Chest X-ray. View position: PA
Patient age: 24
Patient sex: F
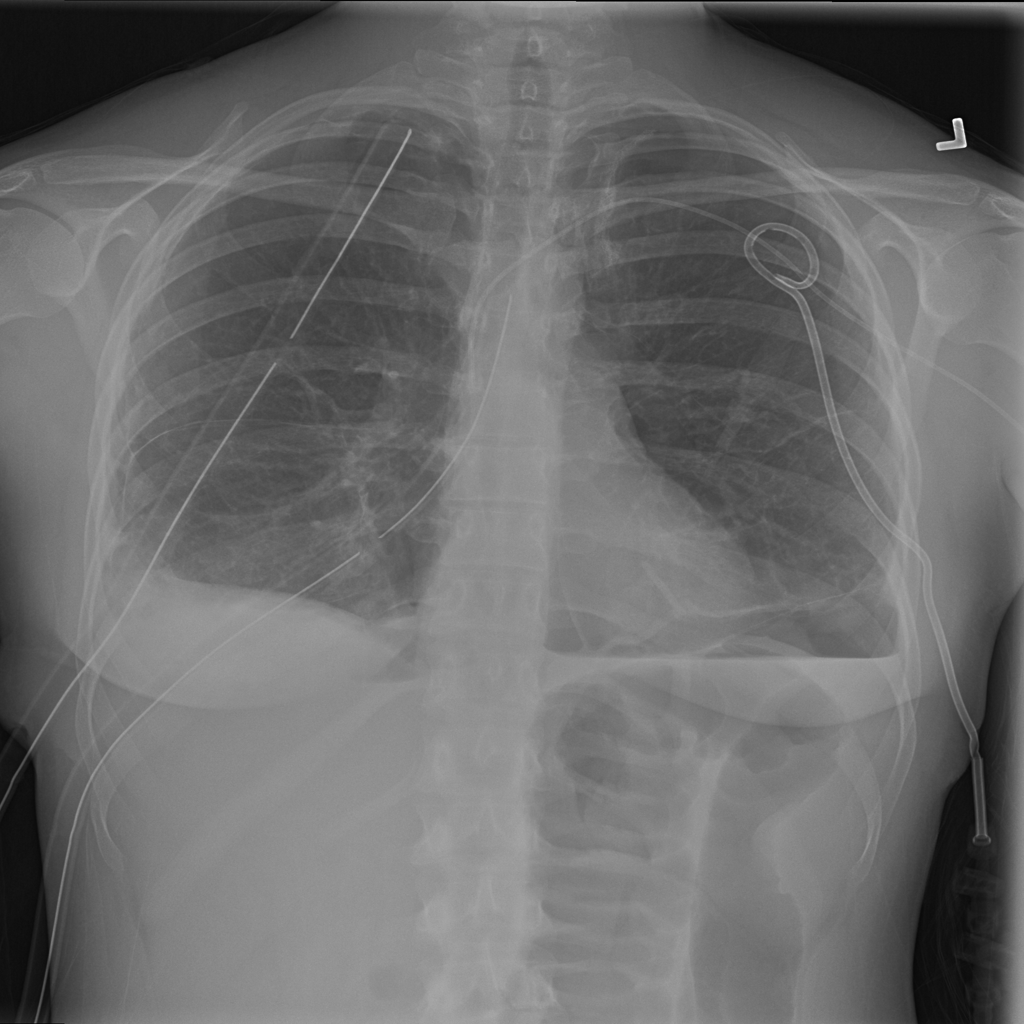
Finding: Pneumothorax